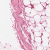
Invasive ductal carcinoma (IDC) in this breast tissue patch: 0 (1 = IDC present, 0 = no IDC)